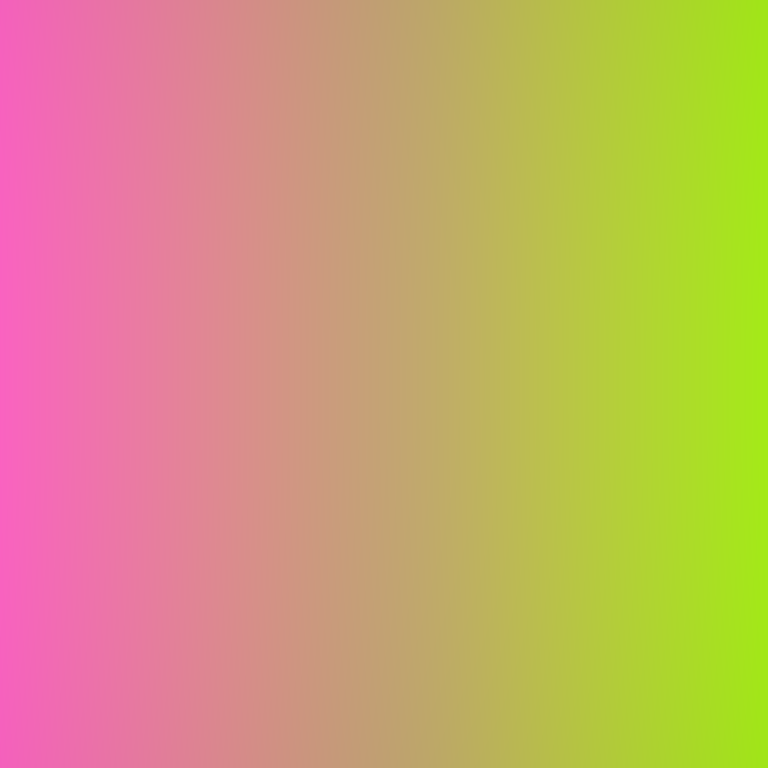
Abstract light effect, smooth gradient from pink to green, calm atmosphere, soft glow, no room, no furniture, no objects.